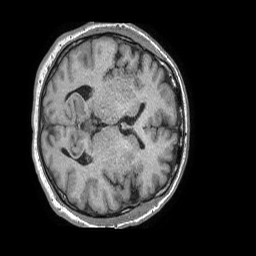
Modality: T1w
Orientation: axial
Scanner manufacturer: philips
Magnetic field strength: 1.5 T
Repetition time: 0.007847 s
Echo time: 0.003683 s